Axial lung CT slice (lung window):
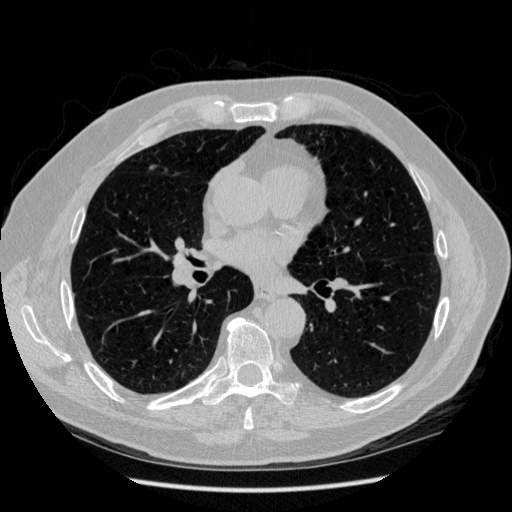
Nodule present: yes
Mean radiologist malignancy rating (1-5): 2.5